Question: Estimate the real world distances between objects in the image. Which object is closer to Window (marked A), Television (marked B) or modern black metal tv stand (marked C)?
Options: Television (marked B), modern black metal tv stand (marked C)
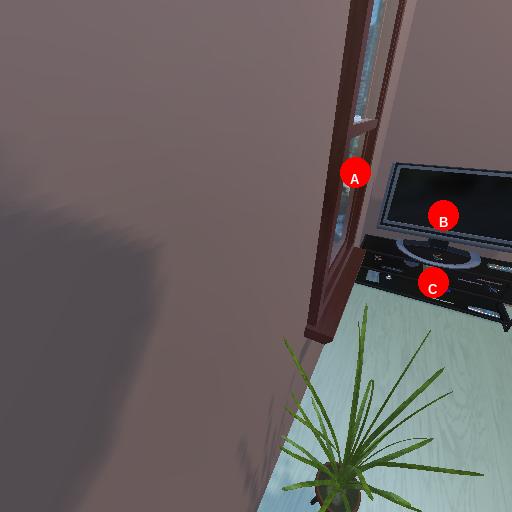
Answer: Television (marked B)